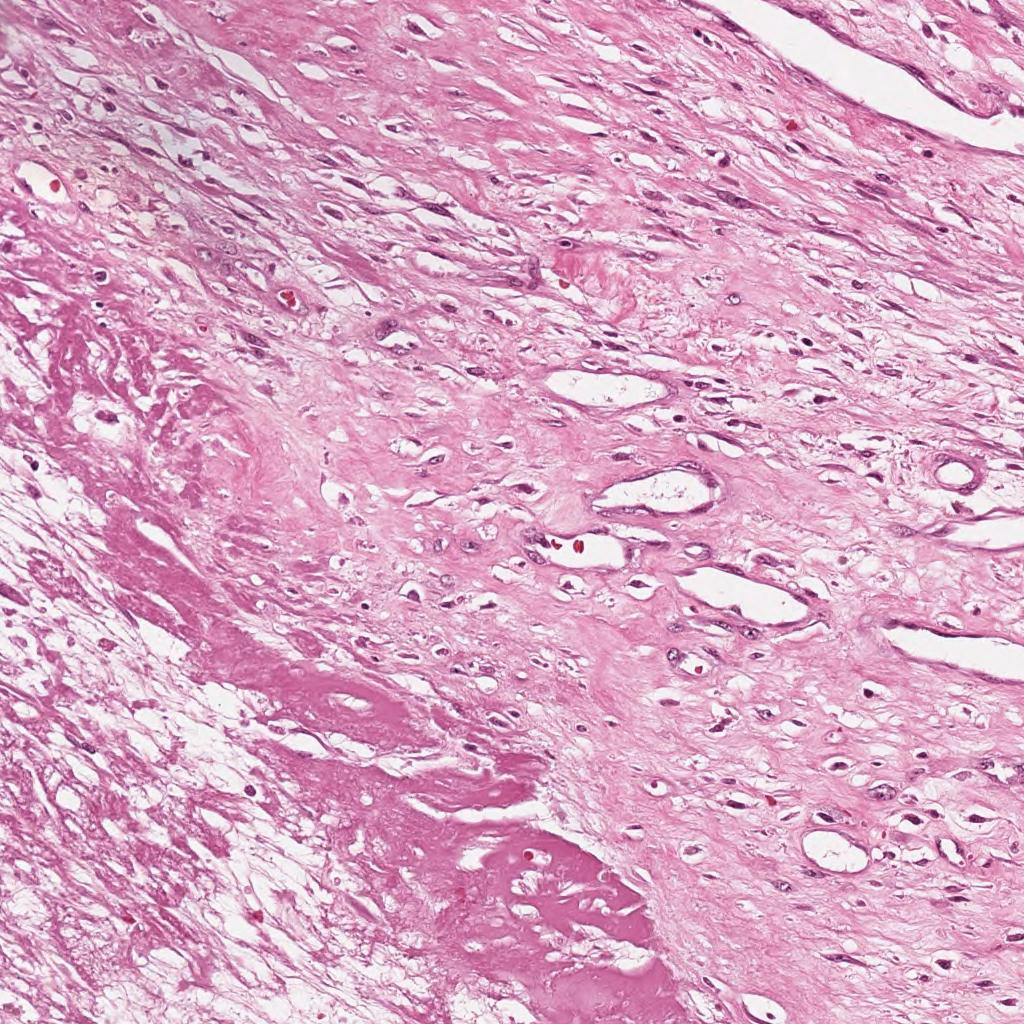
Label: Non-Viable-Tumor